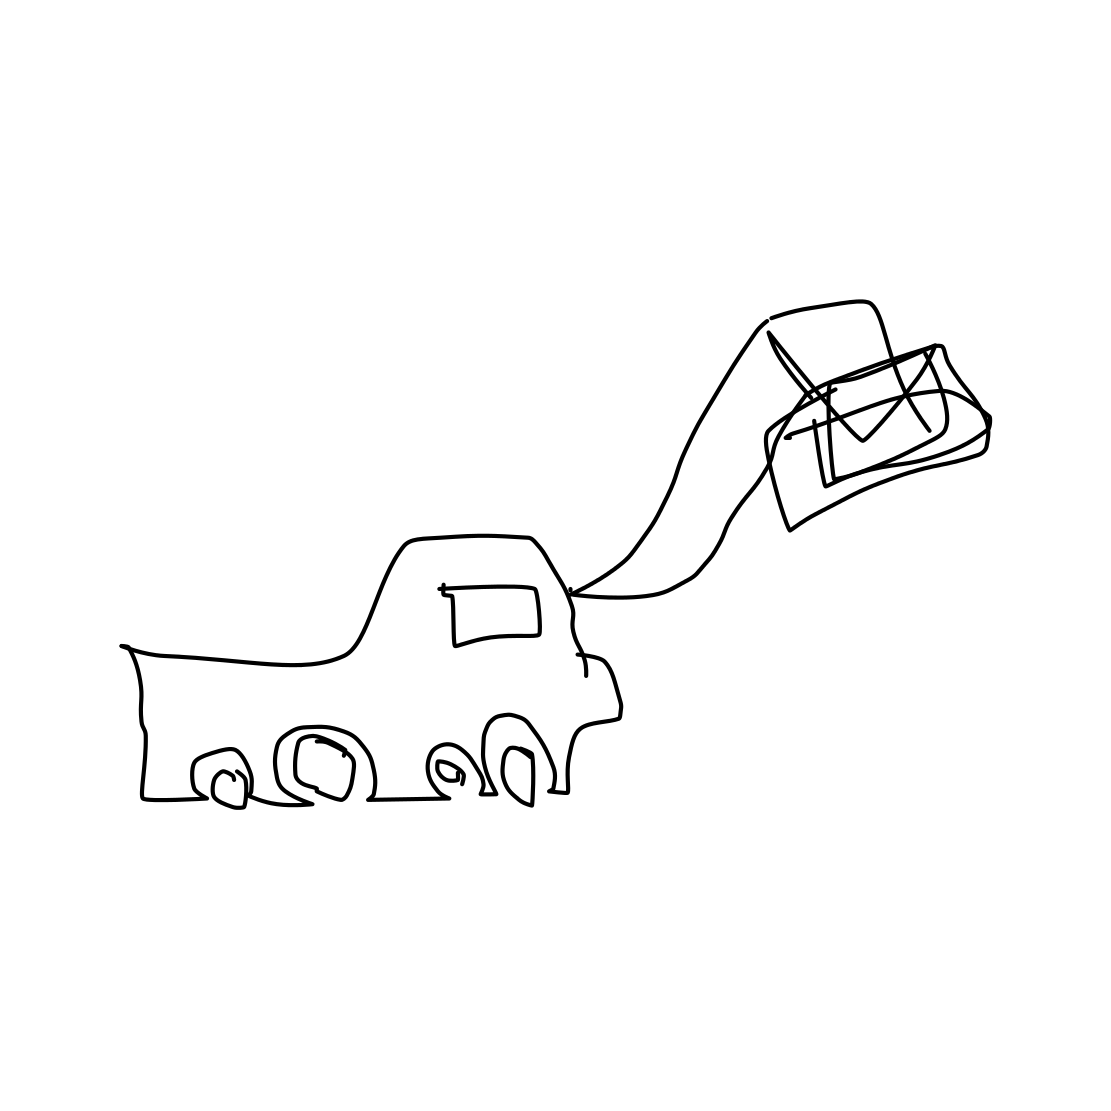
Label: crane (machine)